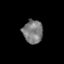
Tissue: skin
Cell type: Epithelial cells
Senescence score: 0.2737
Nuclear area (px): 454
Mean DAPI intensity: 123.674